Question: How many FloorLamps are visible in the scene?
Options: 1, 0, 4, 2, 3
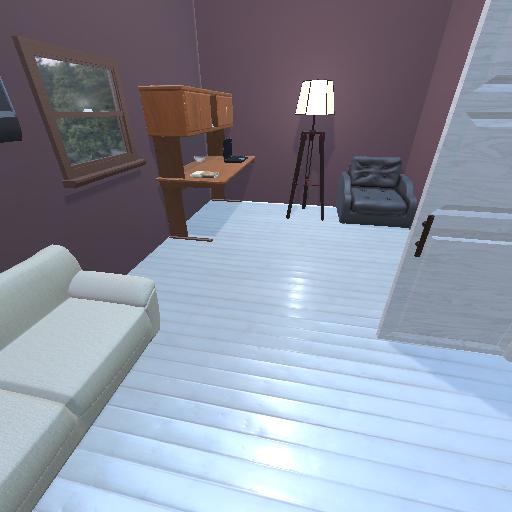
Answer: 1